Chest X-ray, PA view. Patient: 58 years old, sex F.
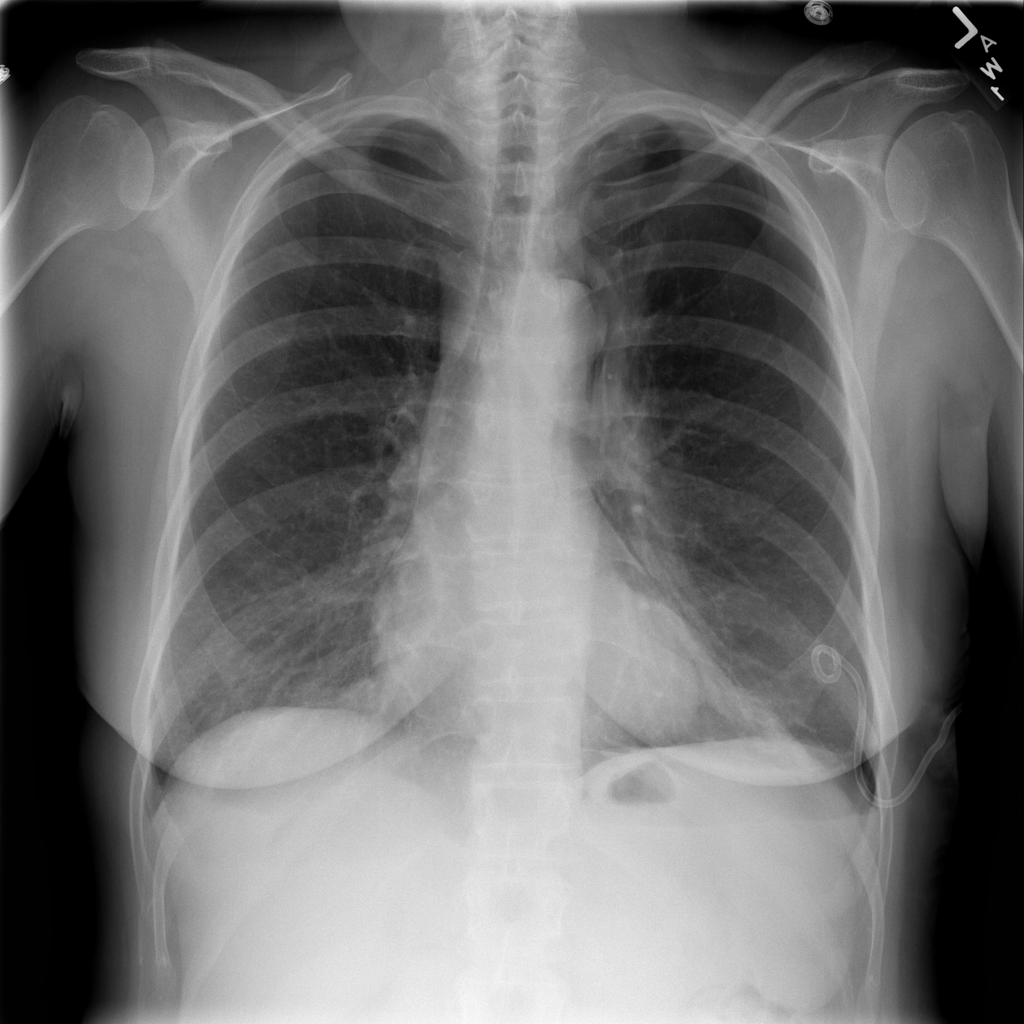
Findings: No Finding